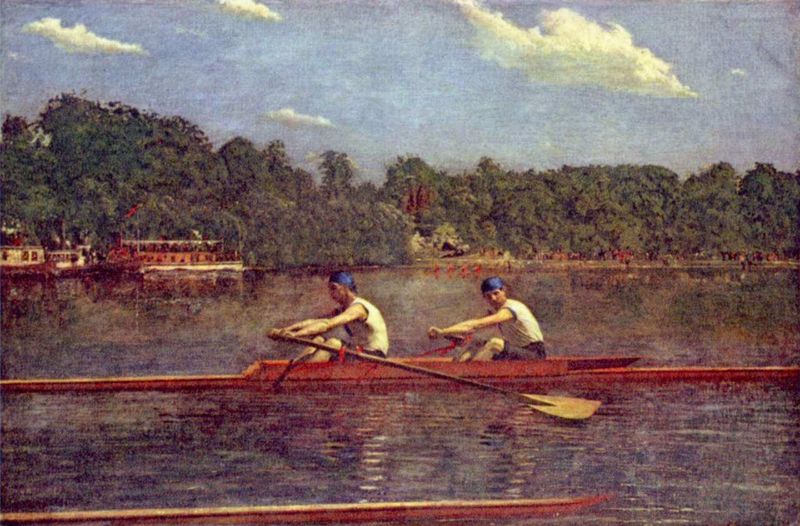
Titel: Die Brüder Biglen bei der Regatta
Künstler: Thomas Eakins
Standort: Washington (District of Columbia)
Institution: National Gallery of Art
Schlagwörter: baum, blau, blätter, gemälde, hand, himmel, laub, mann, meer, schatten, wasser, weiß, wolken, aquarell, bäume, fluss, gelb, grün, impressionismus, landschaft, menschen, ocker, see, ufer, bewegung, braun, frankreich, hell, hintergrund, holz, licht, männer, nase, orange, profil, renoir, schwarz, blick, gebäude, haus, rot, wolke, beige, haube, malerei, anzug, hemd, hose, kappe, kappen, mütze, mützen, architektur, arm, arme, gesicht, mensch, hände, porträt, schauen, öl, horizont, häuser, spiegelung, wind, gewässer, sonne, blatt, wald, boot, boote, genre, paddel, ruder, beine, himmelblau, bein, schiff, schiffe, sommer, strand, welle, wellen, zwei, fahne, jungen, moderne, lila, violett, ziehen, bug, dampfer, woge, wogen, monet, muskeln, ruderboot, ruderer, rudern, sport, wettkampf, glanz, homme, manet, junge, knie, indigo, unterhemd, kanu, detailliert, jungs, rennen, hauben, sonnig, regatta, lac, muskel, freiluftmalerei, athlet, sportler, schlaufe, anlegestelle, eau, shirt, ruderboote, ziel, port, gouache, bott, wettbewerb, course, wettrennen, drapeau, schäfchenwolken, forêt, rivière, t shirt, trikot, kannu, hommes, bateau, kajak, trikots, badekappe, rameurs, elkins, sporzanzug, vereinshaus, zweier, badekappen, damper, rameur, woklke, baigneur